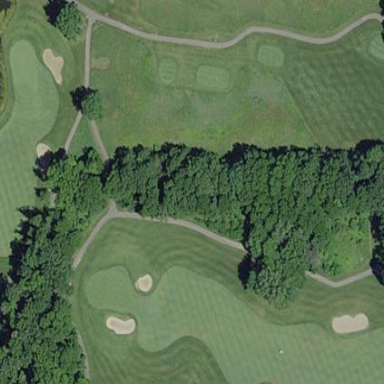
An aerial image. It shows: Rough area on grassy golf course.